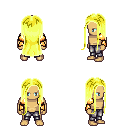
a pixel art fantasy rpg character, male body template, human, tanned skin, gold arm armor, metal pants, gold extra-long hairstyle, four views (front, back, left, right), 2x2 character sprite sheet, small pixel art, hard edges, no anti-aliasing